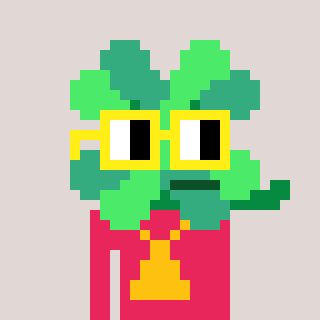
a pixel art character with square yellow glasses, a clover-shaped head and a redpinkish-colored body on a warm background